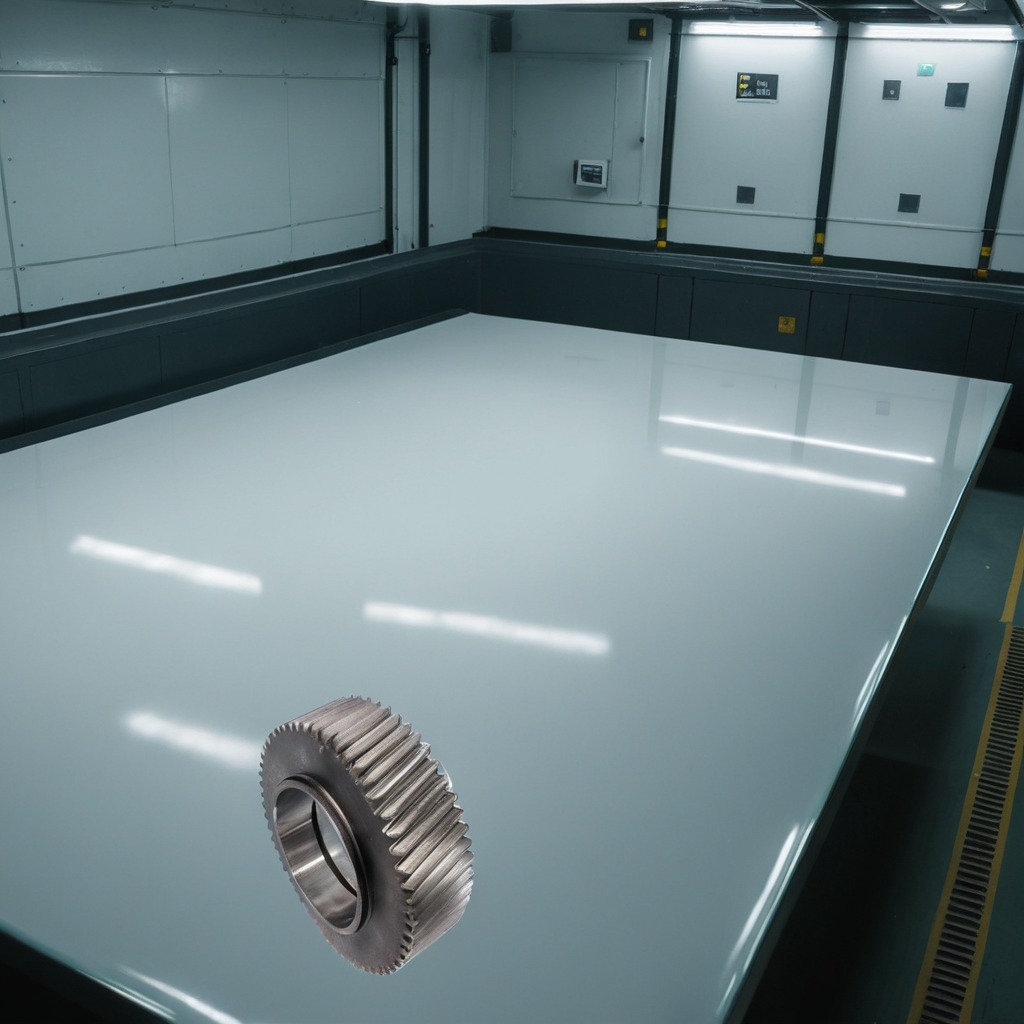
A steel gear with teeth is lying on the high-gloss table in a ship maintenance bay.